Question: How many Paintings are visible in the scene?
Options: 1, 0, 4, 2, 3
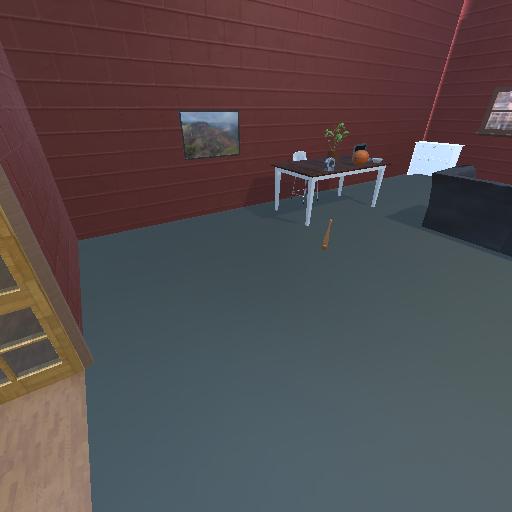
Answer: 1